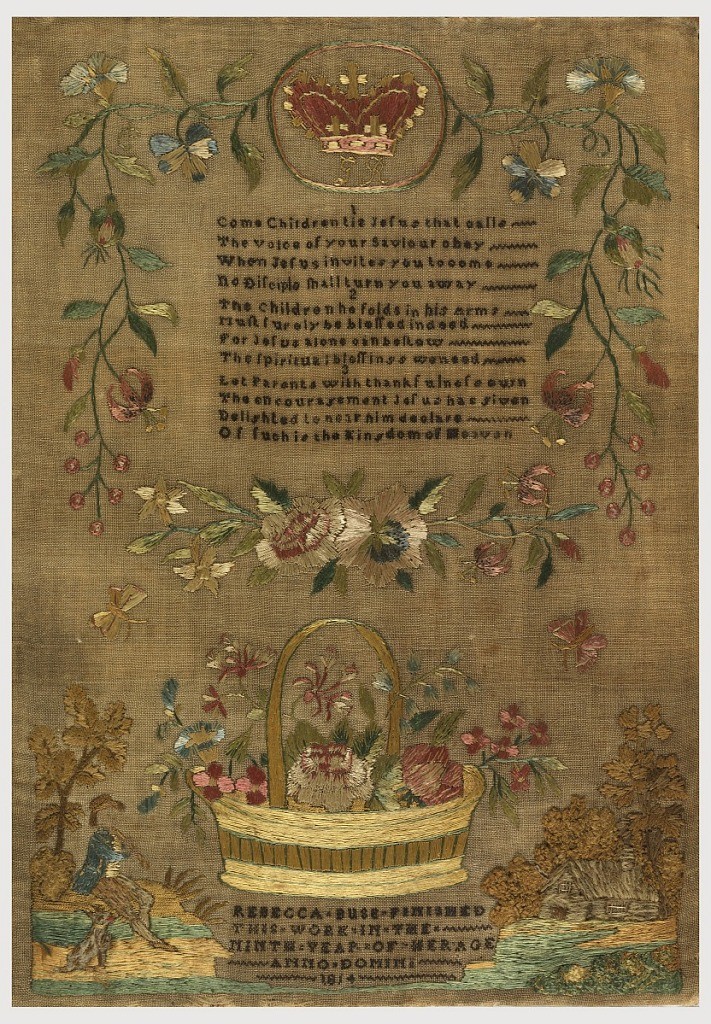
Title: Sampler
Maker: Rebecca Buse
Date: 1814
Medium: silk embroidery, wool warp, linen weft Technique: embroidered in satin and stem stitches on plain weave
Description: In the top half, a verse is surrounded by a flowering vine, with a crown at the top with the initials of King George III. In the lower half, a shepherd piping in the lower left corner and a cottage in the lower right, with a large basket of flowers in the center and the inscription below.
The verse reads:

Come Children tis Jesus that calls
The voice of your Saviour obey
When Jesus invites you to come
No Disciple shall turn you away

The Children he folds in his arms
Must surely be blessed indeed
For Jesus alone can bestow
The spiritual blessings they need

Let Parents with thankfulness own
The encouragement Jesus has given
Delighted to hear him declare
Of such is the Kingdom of Heaven